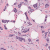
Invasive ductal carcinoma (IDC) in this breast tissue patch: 1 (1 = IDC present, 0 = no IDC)